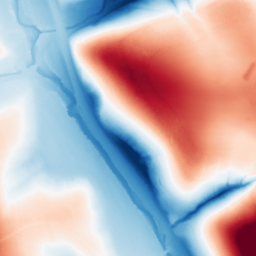
Category: classical
Decomposition family: gaussian
Decomposition parameters: sigma: 50
Upsampling method: quadratic
Upsampling parameters: scale: 4
Upsampling scale: 4